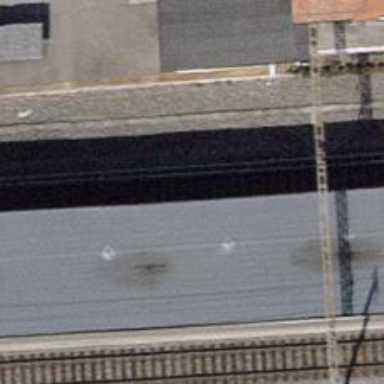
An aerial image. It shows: Stop position for public transport on the railway.